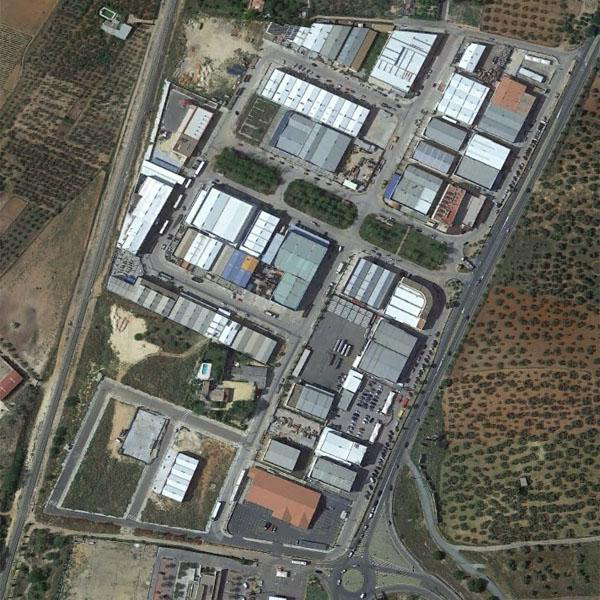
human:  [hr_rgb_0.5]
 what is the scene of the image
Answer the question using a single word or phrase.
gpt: dense residential